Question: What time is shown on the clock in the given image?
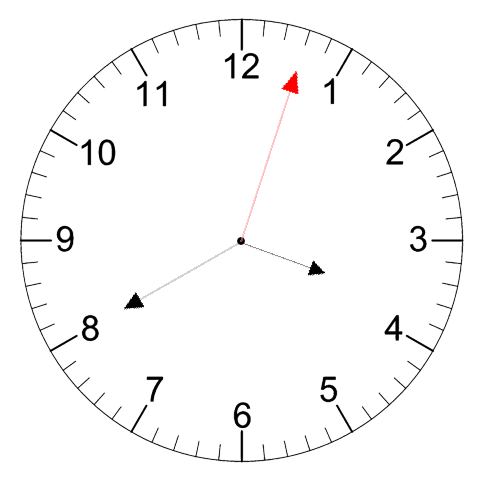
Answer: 03:40:03